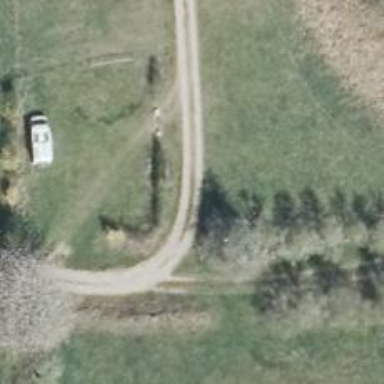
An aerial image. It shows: Grass track road with grade 5 tracktype.